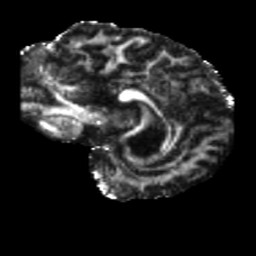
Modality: FA
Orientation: sagittal
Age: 46
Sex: male
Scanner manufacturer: siemens
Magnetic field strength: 3 T
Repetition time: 5.25 s
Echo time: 0.08 s